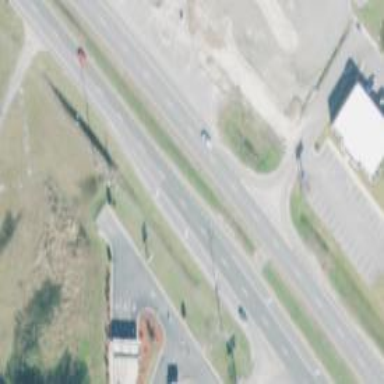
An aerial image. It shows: Trunk expressway with asphalt surface. It is dual carriageway.